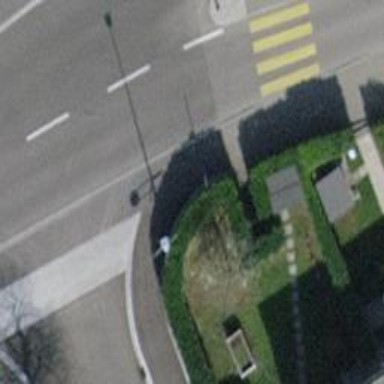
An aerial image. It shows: Sidewalk.